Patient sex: F
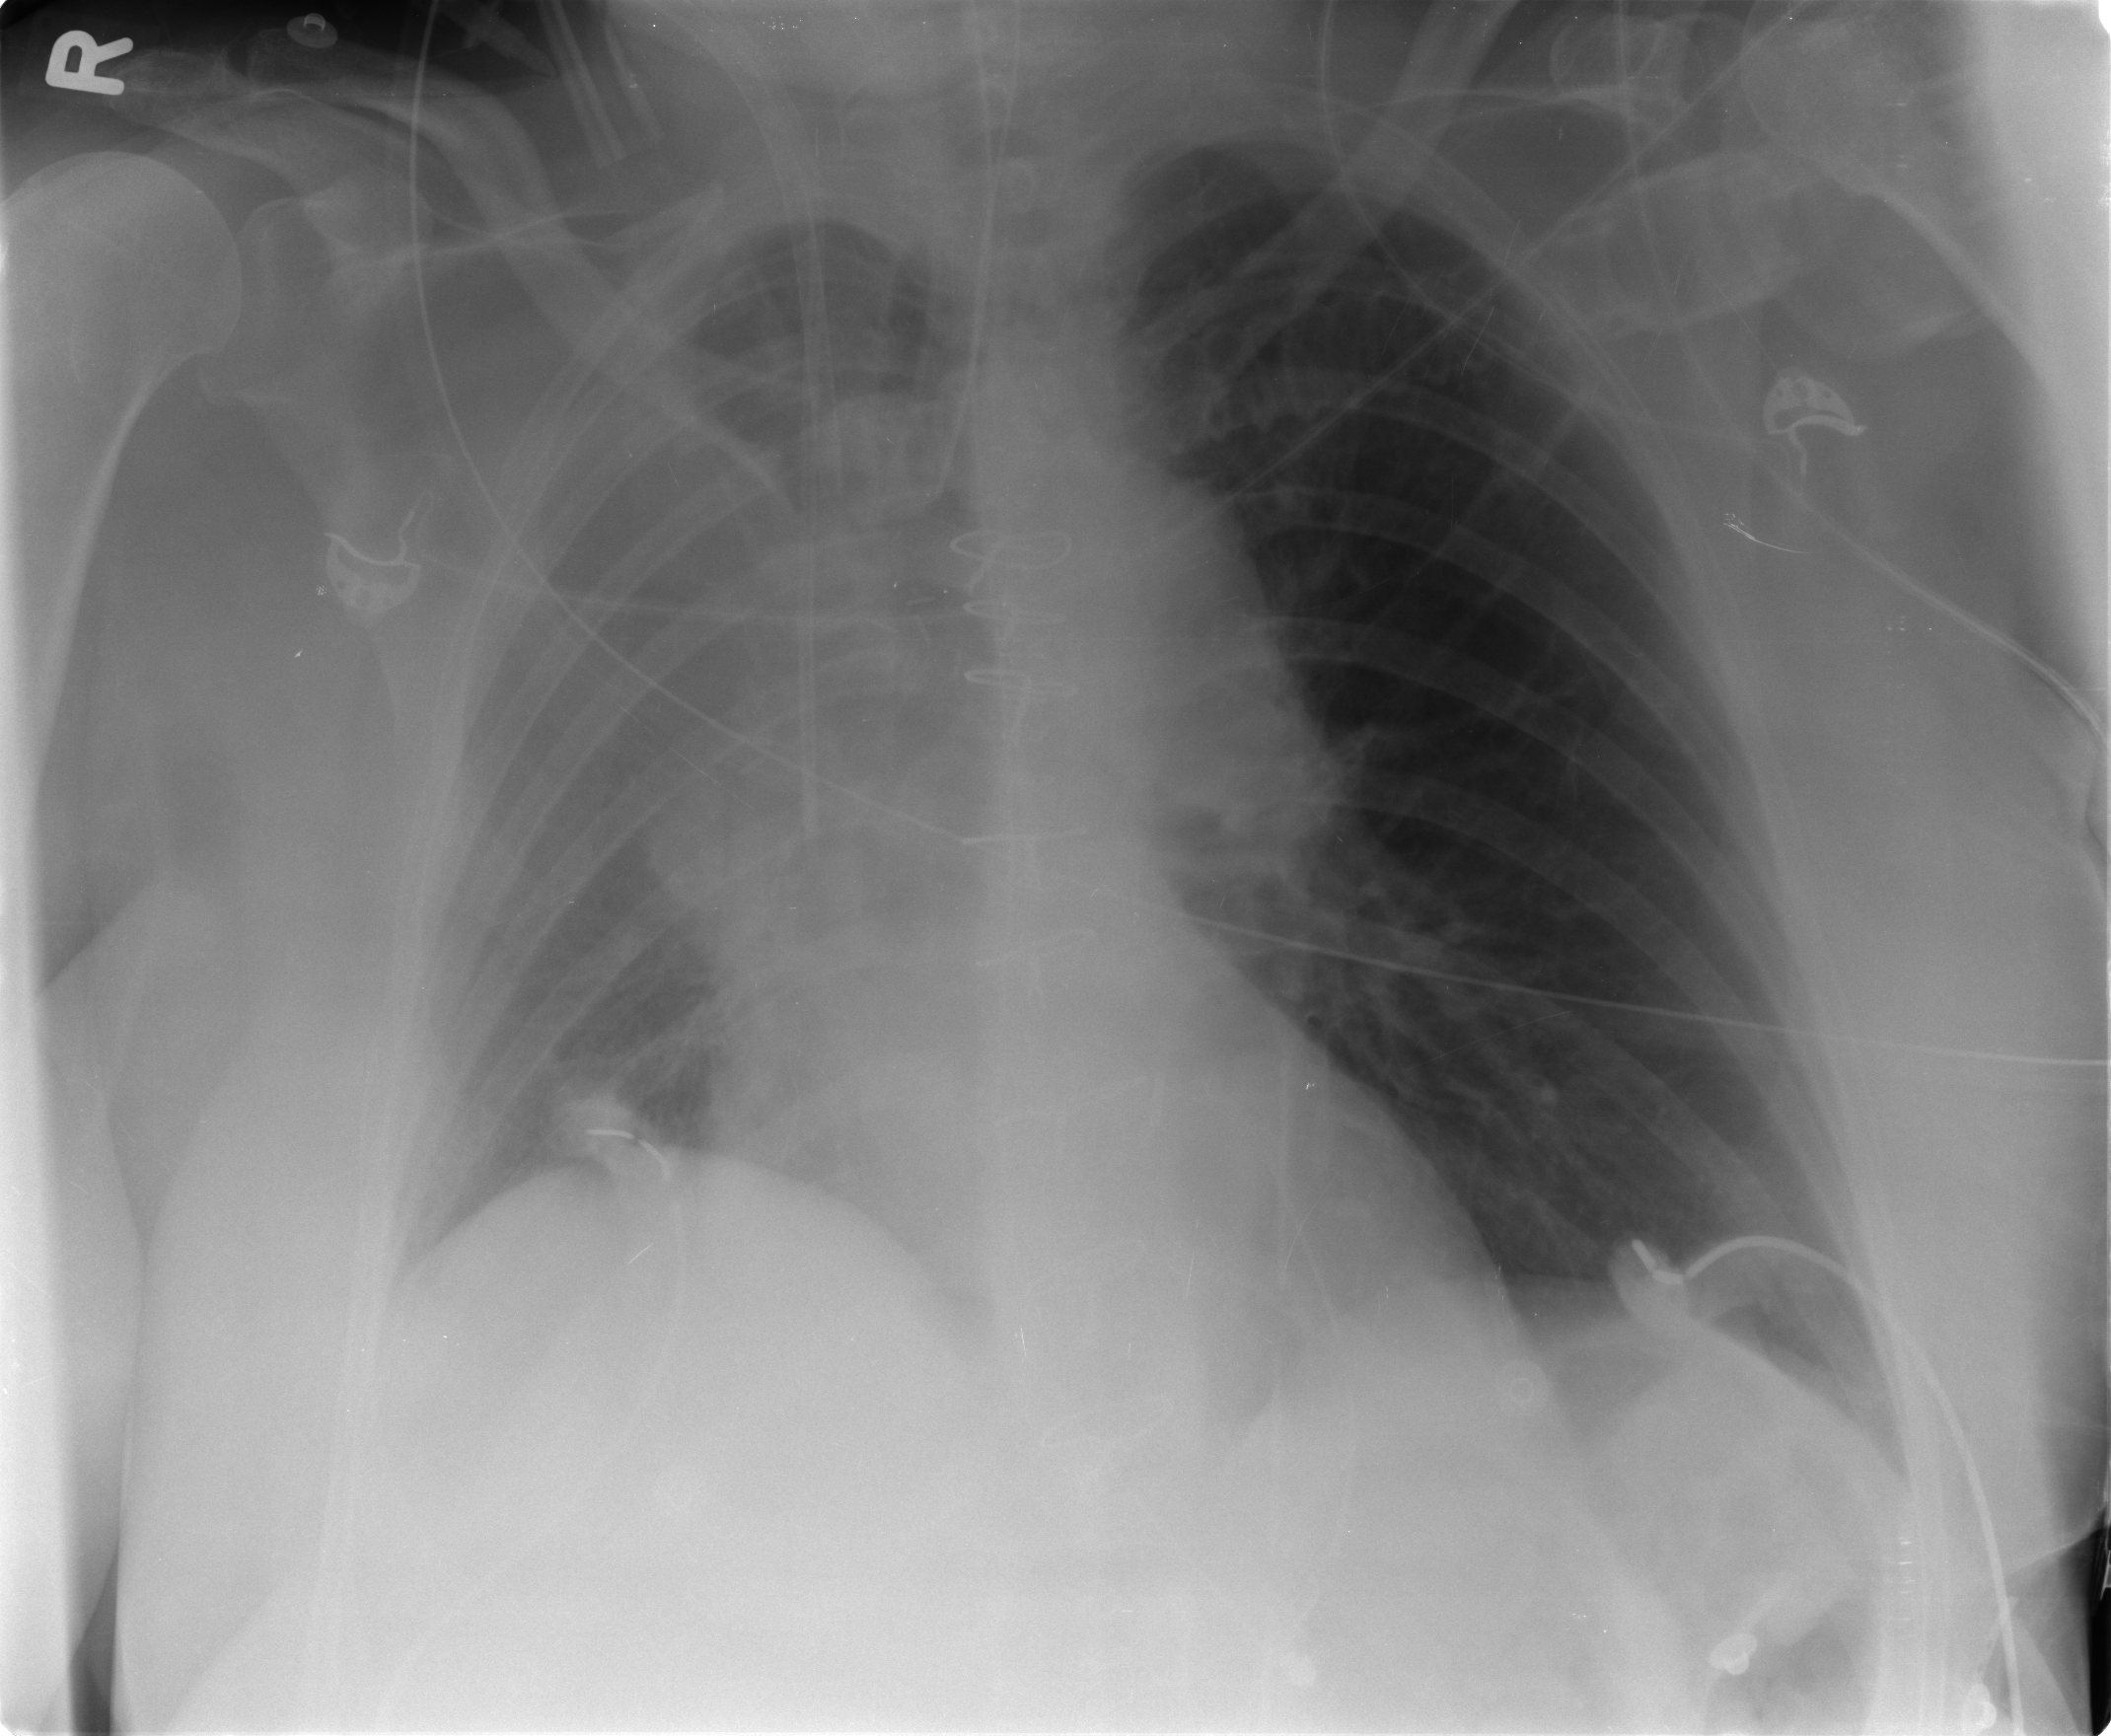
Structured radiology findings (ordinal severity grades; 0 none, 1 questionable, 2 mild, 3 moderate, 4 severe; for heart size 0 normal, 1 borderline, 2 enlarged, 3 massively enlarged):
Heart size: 0
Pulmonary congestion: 2
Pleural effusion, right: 0
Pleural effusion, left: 0
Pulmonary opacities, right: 0
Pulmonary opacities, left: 0
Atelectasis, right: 3
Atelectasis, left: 0